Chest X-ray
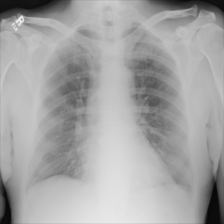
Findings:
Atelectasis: negative
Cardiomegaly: negative
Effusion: negative
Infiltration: negative
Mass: negative
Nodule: negative
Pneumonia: negative
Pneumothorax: negative
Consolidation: negative
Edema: negative
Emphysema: negative
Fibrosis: negative
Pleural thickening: negative
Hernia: negative